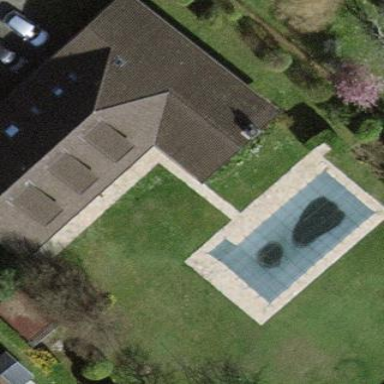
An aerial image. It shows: Swimming pool located in leisure land.